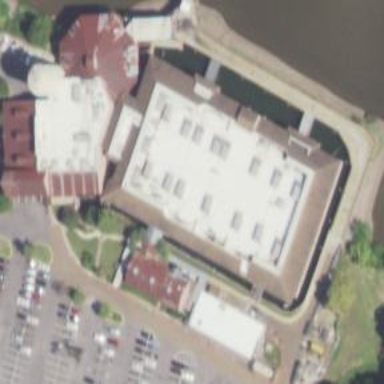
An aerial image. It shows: Building designated as casino.